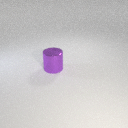
large purple metal cylinder